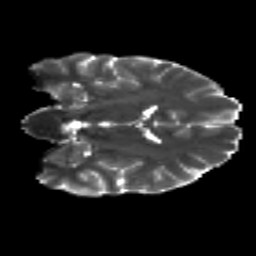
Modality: T2w
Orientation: coronal
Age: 22
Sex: male
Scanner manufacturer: siemens
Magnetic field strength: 3 T
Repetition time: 8.8 s
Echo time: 0.085 s